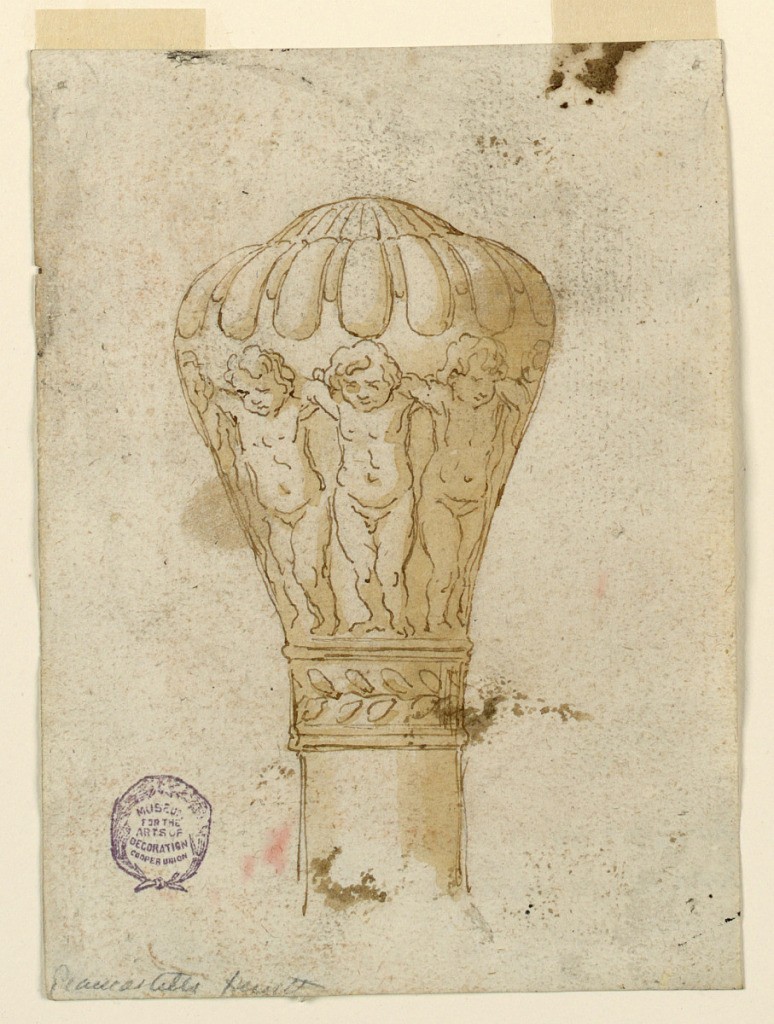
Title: Design for a Cane Handle
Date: ca. 1800
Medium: Pen and ink, brush and wash on paper
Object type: Drawing
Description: Lobed handle decorated with a row of putti, their arms around one another.